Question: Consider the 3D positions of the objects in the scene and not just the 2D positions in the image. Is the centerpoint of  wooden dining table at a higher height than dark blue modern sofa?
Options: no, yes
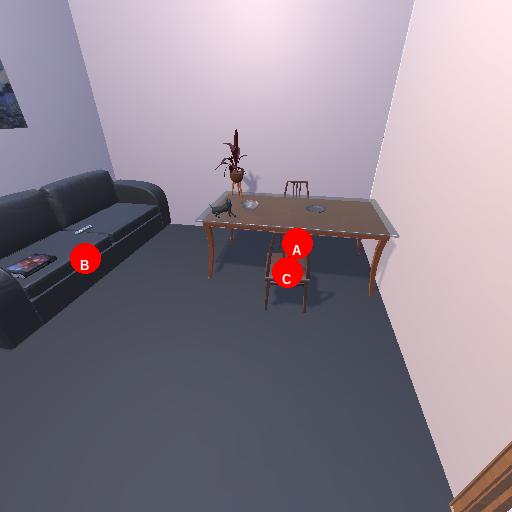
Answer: no